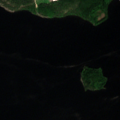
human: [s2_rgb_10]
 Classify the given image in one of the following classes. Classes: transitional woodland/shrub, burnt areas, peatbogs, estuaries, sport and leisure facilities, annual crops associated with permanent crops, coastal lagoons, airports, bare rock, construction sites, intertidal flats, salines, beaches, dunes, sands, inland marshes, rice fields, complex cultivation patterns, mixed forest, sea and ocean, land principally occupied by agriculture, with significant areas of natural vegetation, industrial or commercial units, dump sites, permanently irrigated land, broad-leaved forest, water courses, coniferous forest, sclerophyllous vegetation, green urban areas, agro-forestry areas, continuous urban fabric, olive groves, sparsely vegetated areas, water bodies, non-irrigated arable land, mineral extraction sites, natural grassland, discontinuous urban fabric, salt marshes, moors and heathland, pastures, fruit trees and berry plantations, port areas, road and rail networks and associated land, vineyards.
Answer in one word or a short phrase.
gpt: dump sites, mixed forest, water bodies